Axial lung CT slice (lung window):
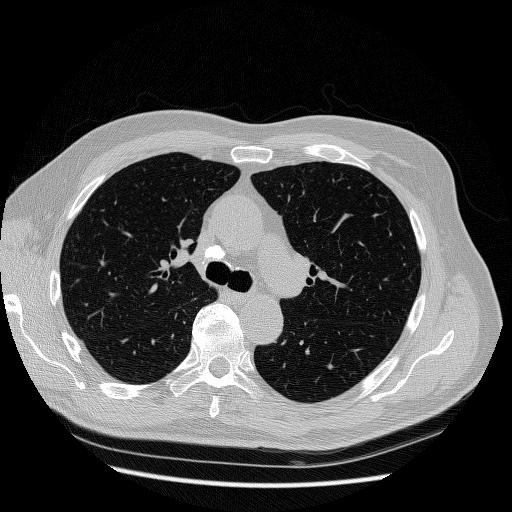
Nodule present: no